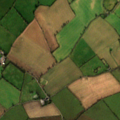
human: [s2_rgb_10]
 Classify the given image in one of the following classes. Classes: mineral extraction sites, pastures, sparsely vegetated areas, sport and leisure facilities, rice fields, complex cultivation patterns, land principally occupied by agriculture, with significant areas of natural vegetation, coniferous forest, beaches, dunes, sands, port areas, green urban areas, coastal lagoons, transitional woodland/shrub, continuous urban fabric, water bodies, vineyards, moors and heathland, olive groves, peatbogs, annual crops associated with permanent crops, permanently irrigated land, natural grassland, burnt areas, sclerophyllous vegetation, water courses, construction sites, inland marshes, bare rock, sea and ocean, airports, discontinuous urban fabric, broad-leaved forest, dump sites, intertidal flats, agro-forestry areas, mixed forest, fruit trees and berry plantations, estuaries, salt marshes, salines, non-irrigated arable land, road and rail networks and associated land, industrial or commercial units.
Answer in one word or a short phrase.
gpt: non-irrigated arable land, pastures